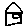
Label: house